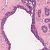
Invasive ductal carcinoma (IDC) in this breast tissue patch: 0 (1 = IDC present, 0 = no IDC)